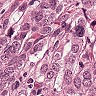
Metastatic tissue present: yes